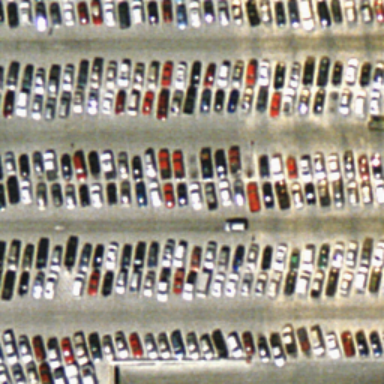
Lots of cars are very closed to each other in the parking lot .